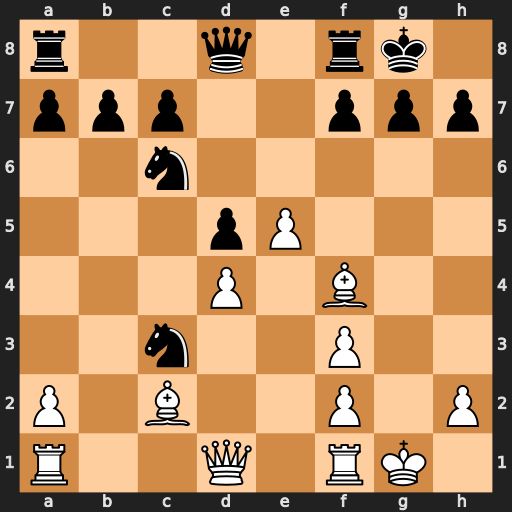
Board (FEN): r2q1rk1/ppp2ppp/2n5/3pP3/3P1B2/2n2P2/P1B2P1P/R2Q1RK1
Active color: w
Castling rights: -
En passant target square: -
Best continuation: Qd3 Ne2+ Qxe2